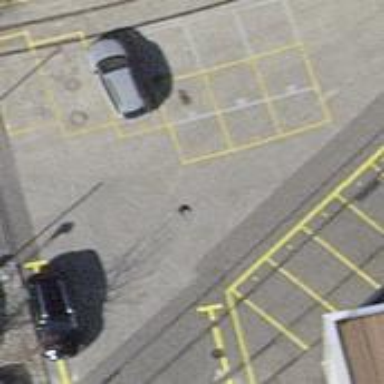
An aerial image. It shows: Parking lane designated for parking.